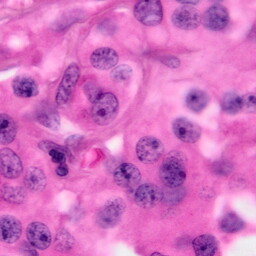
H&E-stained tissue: Pancreatic